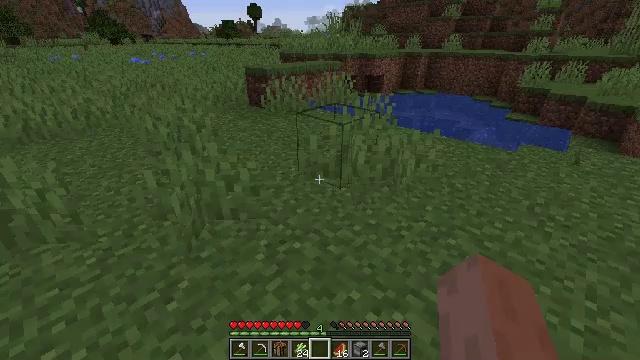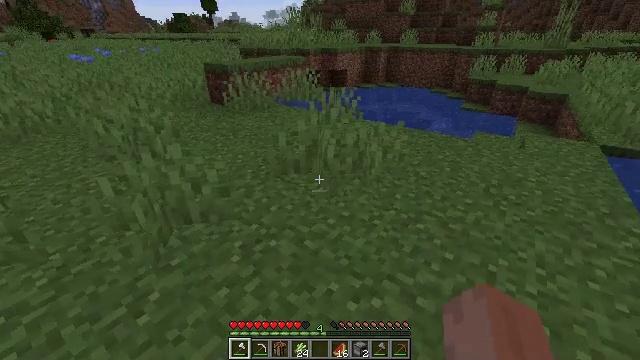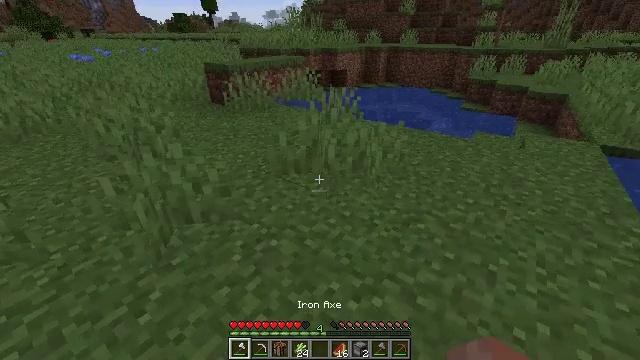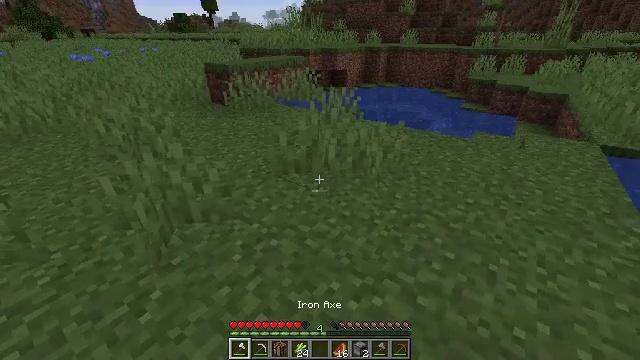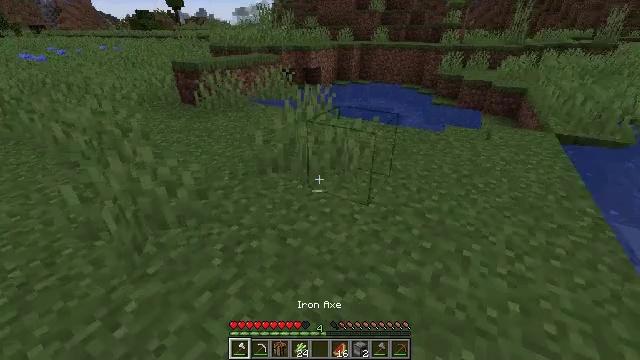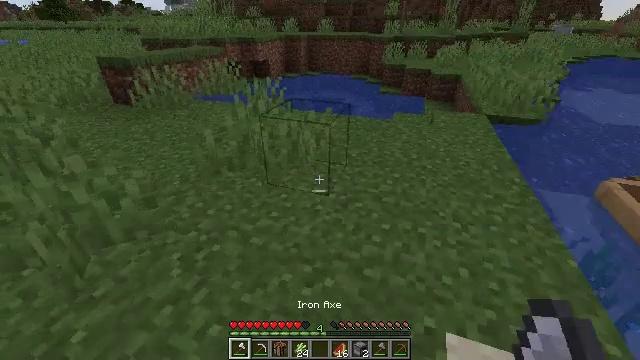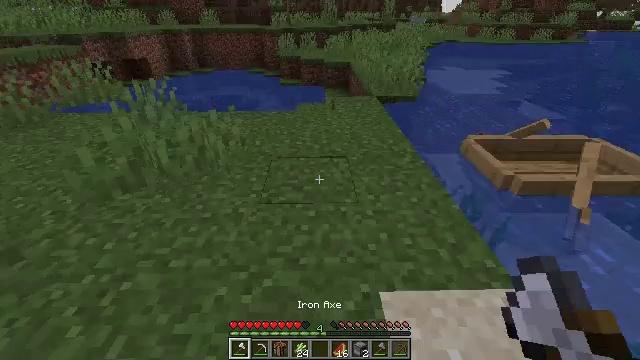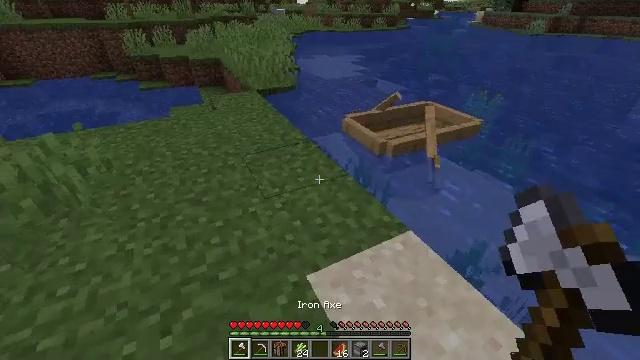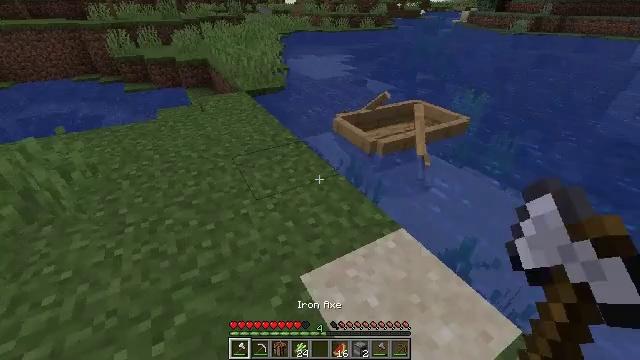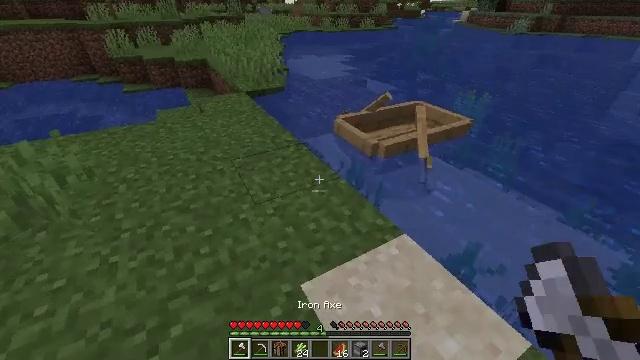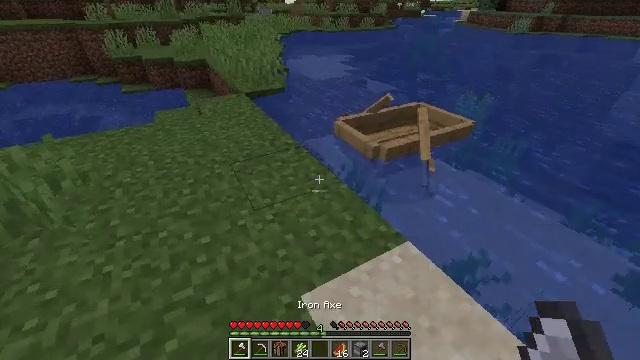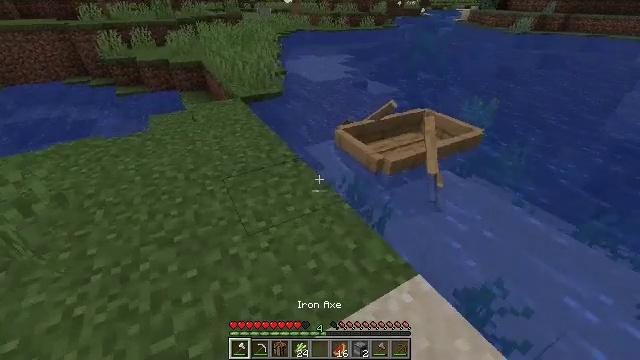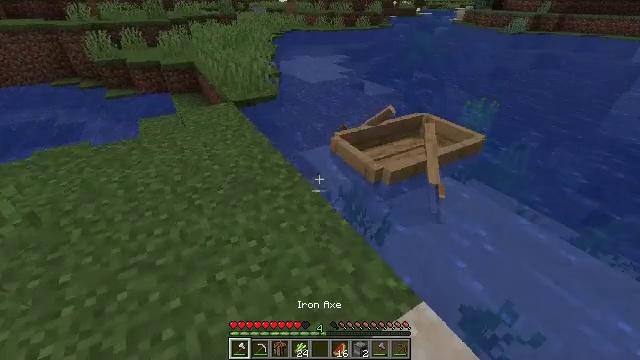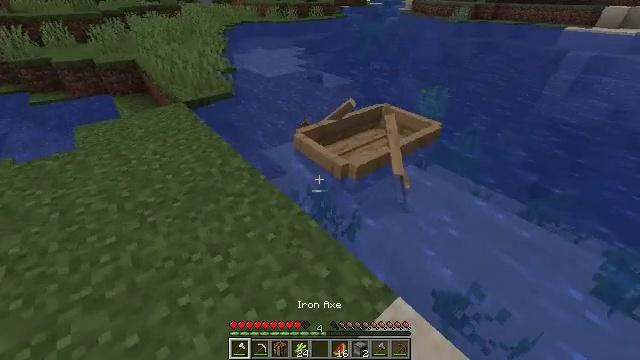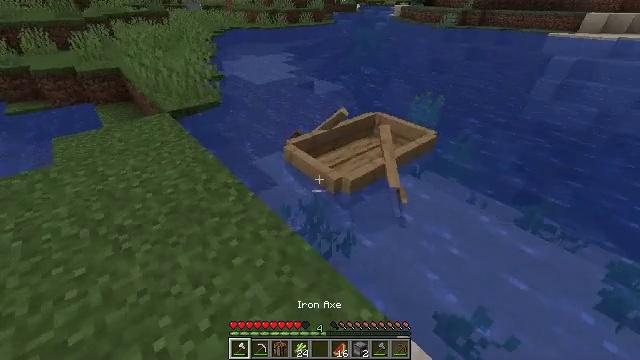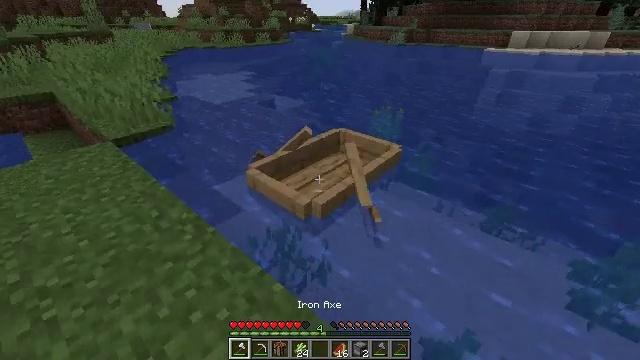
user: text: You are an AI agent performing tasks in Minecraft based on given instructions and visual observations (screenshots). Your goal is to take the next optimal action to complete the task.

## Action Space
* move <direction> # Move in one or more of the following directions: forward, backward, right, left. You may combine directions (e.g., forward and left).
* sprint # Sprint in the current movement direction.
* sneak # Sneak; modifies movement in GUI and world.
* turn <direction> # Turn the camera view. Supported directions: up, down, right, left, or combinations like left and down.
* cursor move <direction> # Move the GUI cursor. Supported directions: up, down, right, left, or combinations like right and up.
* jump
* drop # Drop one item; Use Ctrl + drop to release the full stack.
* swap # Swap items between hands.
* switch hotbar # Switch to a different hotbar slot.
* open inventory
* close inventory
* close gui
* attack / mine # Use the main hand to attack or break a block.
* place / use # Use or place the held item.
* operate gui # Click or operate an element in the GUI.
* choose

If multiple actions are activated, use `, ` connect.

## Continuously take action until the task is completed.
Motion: motion action
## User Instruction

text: Kill the sheep.
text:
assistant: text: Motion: turn right, switch to hotbar 1
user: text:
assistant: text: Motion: switch to hotbar 1
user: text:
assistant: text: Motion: no_op
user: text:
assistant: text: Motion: turn right
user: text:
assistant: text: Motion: turn right and down
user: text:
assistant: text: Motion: turn right and down
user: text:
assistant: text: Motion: turn right and down
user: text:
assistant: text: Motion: turn right
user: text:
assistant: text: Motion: move forward
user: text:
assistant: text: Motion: move forward
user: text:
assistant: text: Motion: move forward
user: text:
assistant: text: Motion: move forward
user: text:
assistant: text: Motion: move forward, turn right and down
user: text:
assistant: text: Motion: move forward, turn right
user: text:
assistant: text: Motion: move forward, turn right and up
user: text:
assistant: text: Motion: move forward, turn right
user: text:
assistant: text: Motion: move forward, attack / mine
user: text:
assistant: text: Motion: move forward, attack / mine
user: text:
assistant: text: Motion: move forward, attack / mine
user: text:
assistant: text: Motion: attack / mine
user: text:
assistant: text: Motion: turn left and down
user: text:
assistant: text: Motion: attack / mine
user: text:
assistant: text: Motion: attack / mine
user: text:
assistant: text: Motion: turn left
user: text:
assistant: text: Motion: no_op
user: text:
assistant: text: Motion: move forward
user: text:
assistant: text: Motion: move forward
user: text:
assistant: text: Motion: move forward, turn down
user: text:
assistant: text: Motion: turn right and down, attack / mine
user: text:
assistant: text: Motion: attack / mine